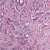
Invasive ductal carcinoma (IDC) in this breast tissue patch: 1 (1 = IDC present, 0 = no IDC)